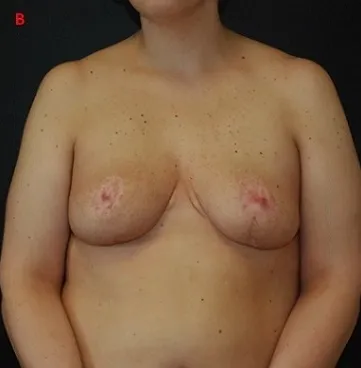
12 months after surgery.
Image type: medical_photograph (other_medical_photograph)